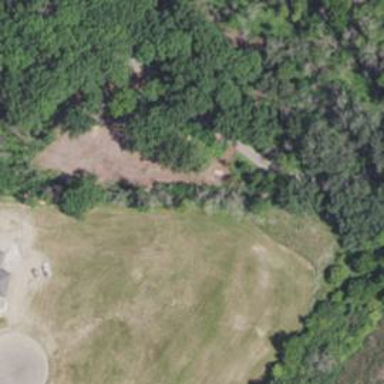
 perfect for leisurely sports activities."